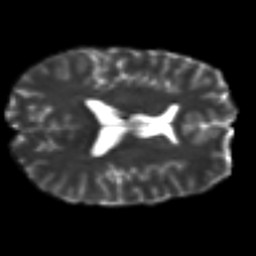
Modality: T2w
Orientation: axial
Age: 25
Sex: male
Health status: healthy
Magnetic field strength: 3 T
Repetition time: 8.4 s
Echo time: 0.0926 s